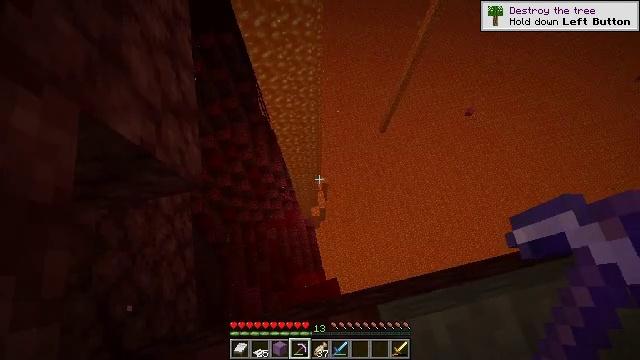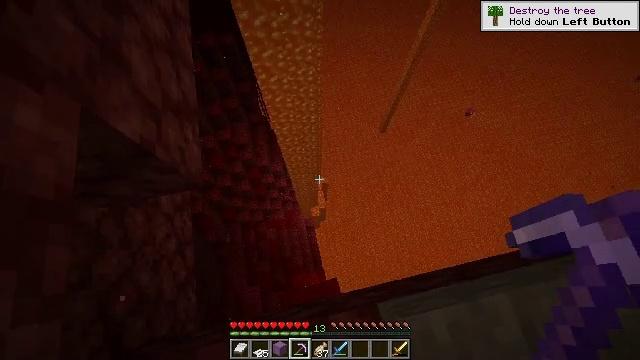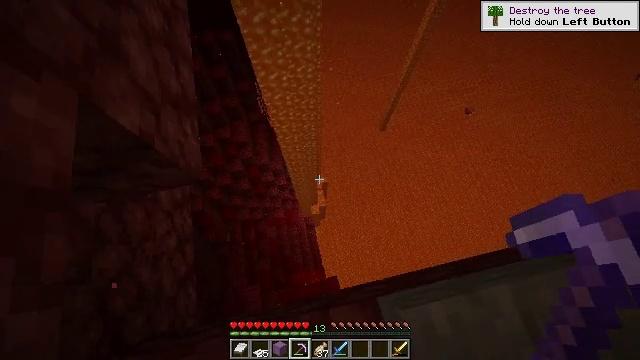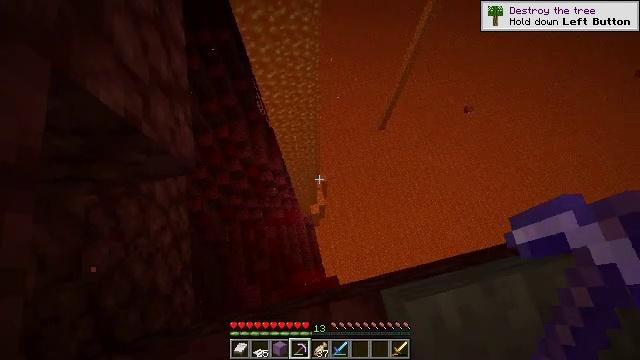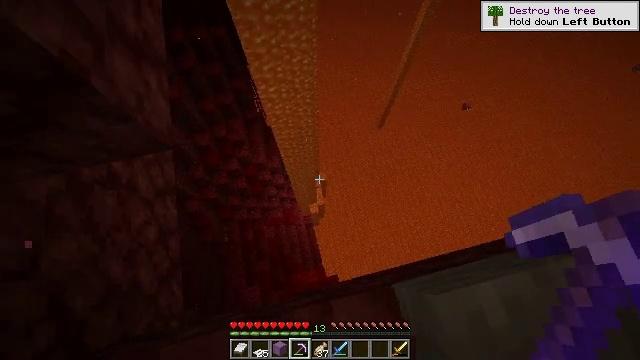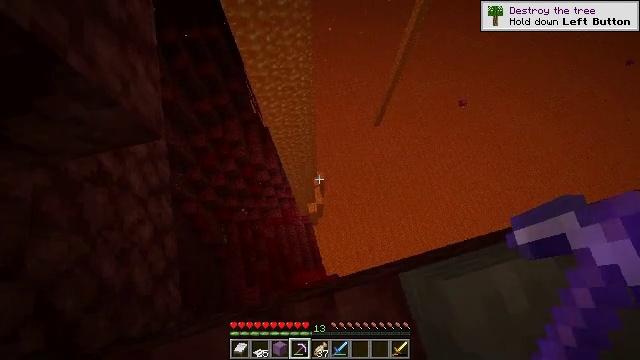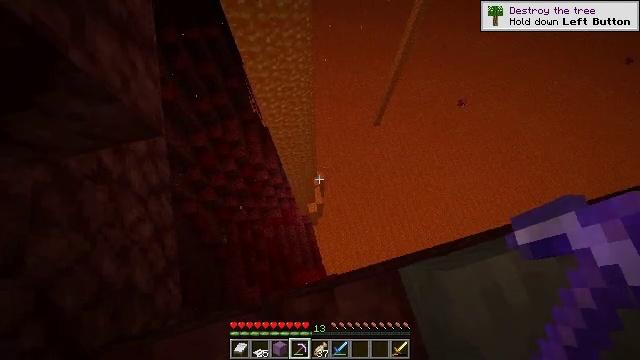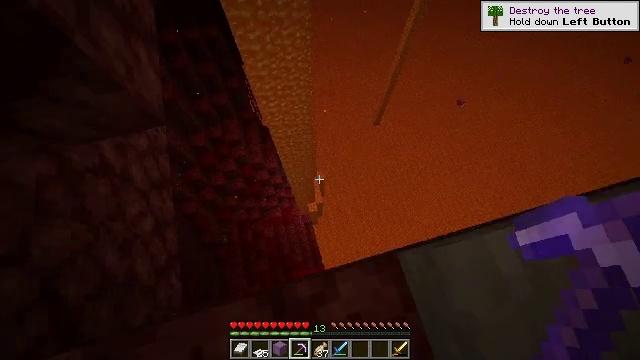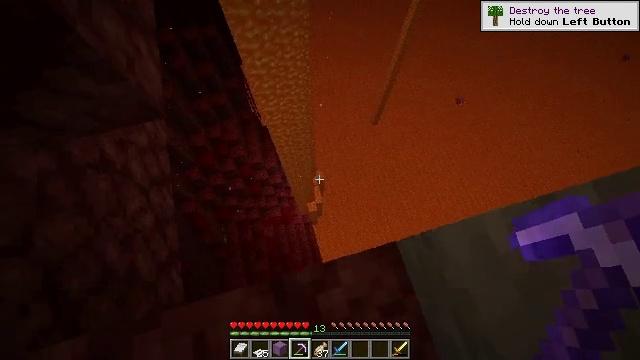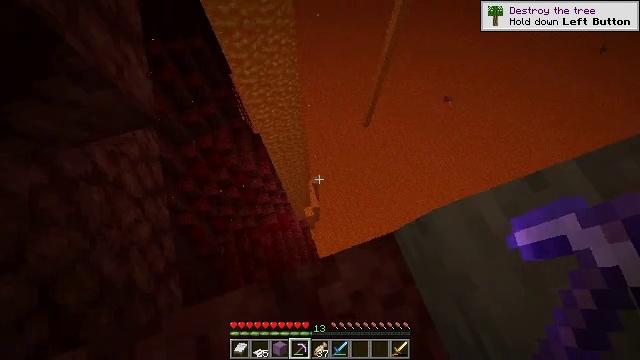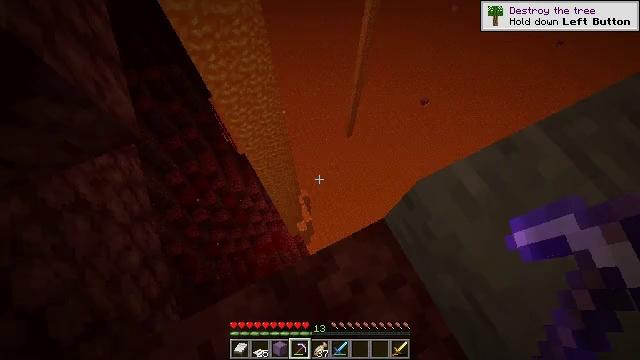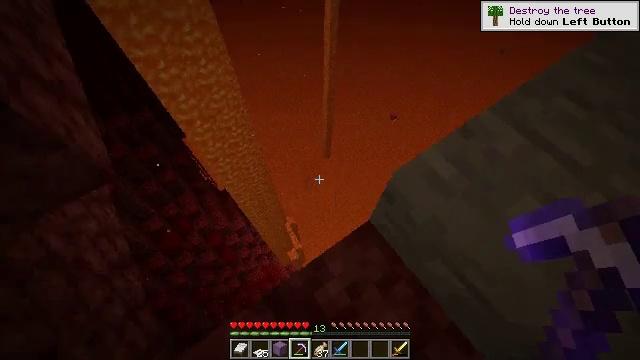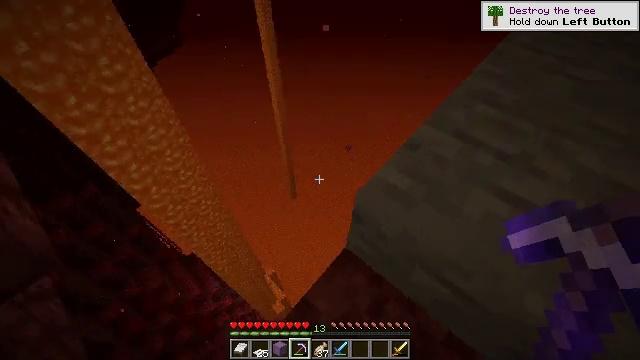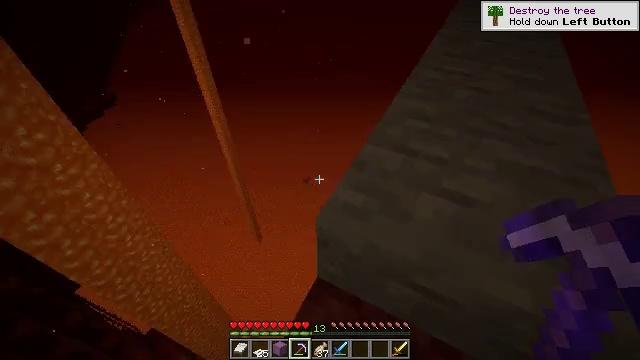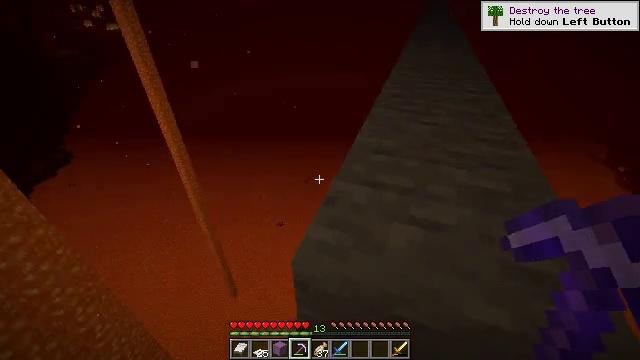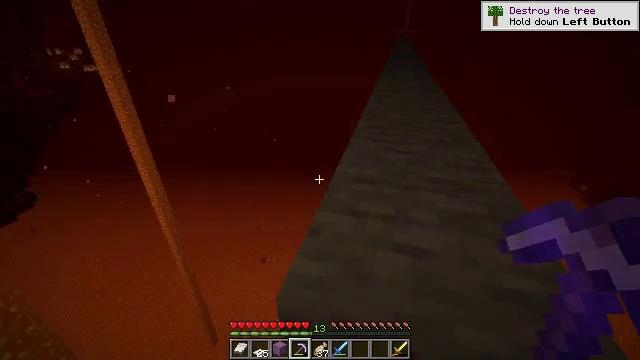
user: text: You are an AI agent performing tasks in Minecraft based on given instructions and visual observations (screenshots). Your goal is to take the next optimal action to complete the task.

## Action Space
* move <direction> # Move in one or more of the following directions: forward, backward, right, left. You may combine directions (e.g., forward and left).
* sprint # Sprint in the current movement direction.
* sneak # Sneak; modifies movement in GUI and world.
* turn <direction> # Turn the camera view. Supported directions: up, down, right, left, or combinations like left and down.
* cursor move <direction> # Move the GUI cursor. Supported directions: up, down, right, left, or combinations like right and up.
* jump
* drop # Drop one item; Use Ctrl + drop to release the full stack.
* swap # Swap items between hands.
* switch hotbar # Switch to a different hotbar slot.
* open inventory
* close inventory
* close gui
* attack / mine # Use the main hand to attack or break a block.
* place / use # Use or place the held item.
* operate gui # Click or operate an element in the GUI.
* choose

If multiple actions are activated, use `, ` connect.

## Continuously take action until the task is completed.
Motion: motion action
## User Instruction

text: Drop a golden sword.
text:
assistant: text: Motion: move back, sneak
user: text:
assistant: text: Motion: move back, sneak
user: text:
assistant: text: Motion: move back, sneak
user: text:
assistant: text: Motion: move back, sneak
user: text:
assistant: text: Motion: move back, sneak, turn right
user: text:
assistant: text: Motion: move back, sneak
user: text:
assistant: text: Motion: move back, sneak
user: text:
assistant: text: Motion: move back, sneak
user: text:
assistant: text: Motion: move back, sneak, turn right and up
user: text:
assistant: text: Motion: move back, sneak, turn right and up
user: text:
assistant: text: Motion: move back, sneak, turn right and up
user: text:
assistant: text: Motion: sneak, turn right and up
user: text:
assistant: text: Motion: sneak, turn right and up
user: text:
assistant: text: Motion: sneak, turn right and up
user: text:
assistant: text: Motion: sneak, turn right and up
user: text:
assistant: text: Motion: sneak, turn right and up
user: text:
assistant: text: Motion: sneak, turn right and up
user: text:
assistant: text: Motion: move forward, sneak, turn right and up
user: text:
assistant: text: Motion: move forward, sneak, turn right and up
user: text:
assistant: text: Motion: move forward, sneak
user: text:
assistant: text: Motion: move forward, sneak
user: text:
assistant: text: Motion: move forward, sneak
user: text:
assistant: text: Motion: move forward, sneak
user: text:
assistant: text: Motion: move forward, sneak, turn left
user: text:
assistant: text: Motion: move forward, sneak, turn left
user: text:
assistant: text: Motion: move forward, sneak, turn left and down
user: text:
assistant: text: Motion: sneak, turn left and down
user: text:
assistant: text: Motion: sneak, turn left and down
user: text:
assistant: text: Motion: sneak, turn left and down
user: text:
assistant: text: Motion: sneak, turn left and down